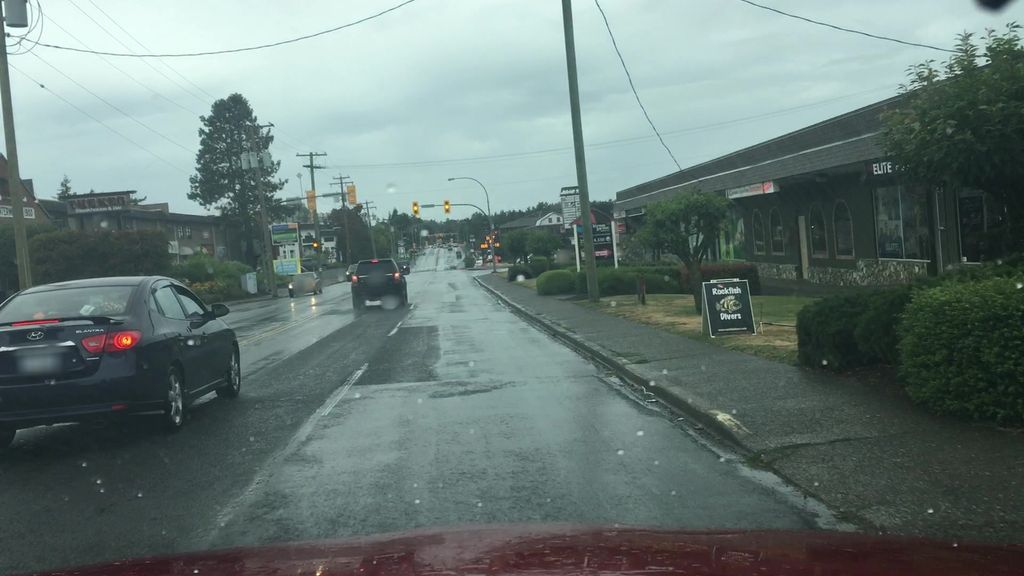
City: victoria